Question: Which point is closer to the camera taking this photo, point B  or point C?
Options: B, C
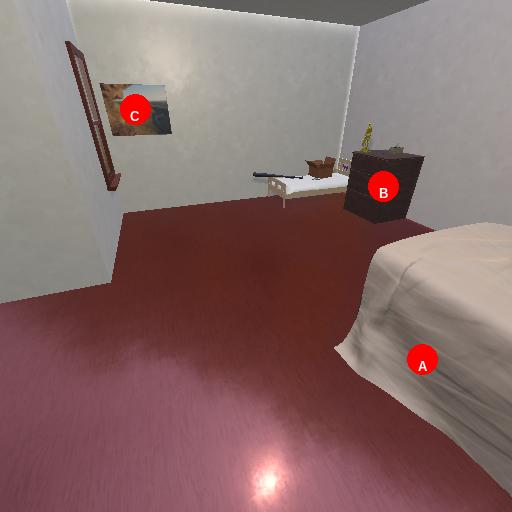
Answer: B